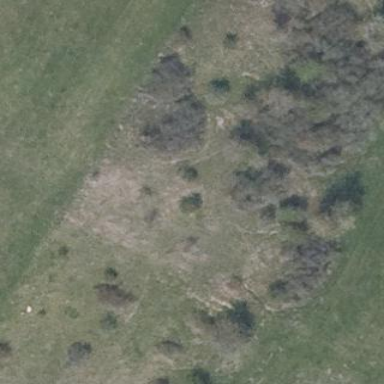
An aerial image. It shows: Patch of scrub vegetation.